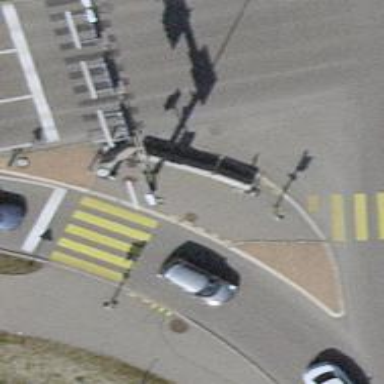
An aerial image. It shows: Crossing on asphalt path.